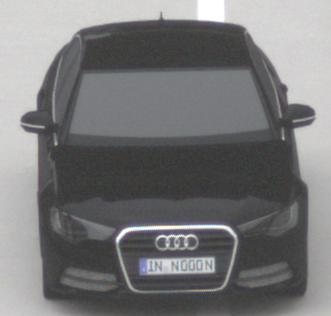
Make: Audi
Model: A6 2.0 TFSI
Detailed model: A6 (C7) Limousine
Model produced from: 2011/10
Model produced until: 2014/09
Doors: 4
Color: black
Road condition: dry road
Daytime: midday
Contrast: low contrast